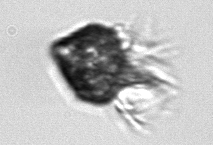
Label: Strombidium_morphotype2